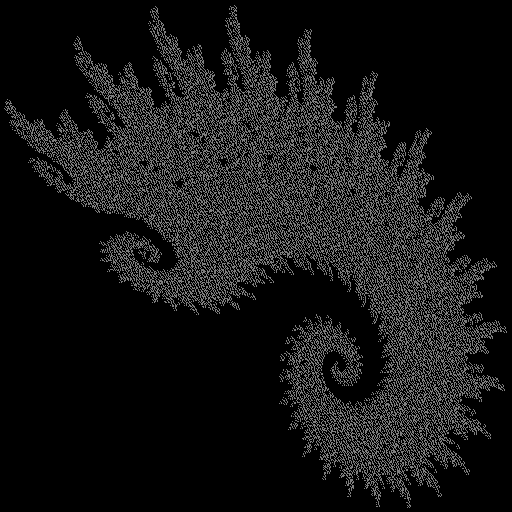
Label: grassfern